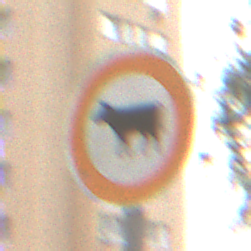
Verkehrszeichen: VerbotViehtrieb
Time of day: MorningAfternoon
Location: Outdoor (Urban)
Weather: Overcast
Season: NotSpecified
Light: Natural